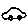
Label: car